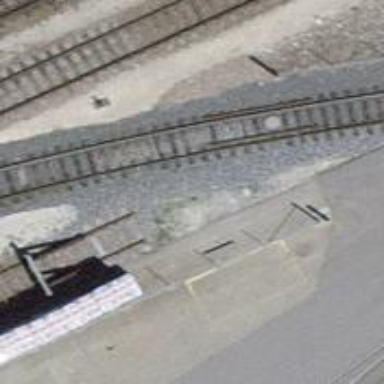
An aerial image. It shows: Single railway spur track.